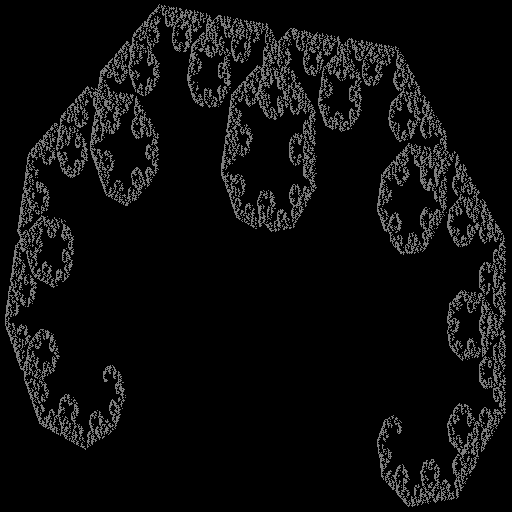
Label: c_curve